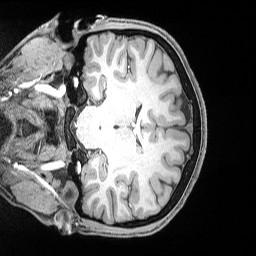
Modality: T1w
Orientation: coronal
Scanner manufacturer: siemens
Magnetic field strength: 3 T
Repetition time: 2.53 s
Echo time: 0.00169 s